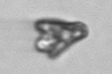
Label: Pyramimonas_longicauda